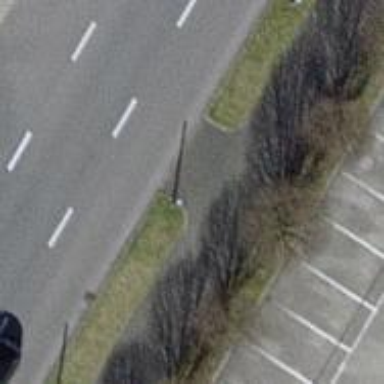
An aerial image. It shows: Sidewalk.